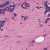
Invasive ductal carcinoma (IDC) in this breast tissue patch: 1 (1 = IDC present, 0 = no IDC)